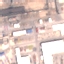
Land use / land cover: Industrial